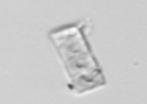
Label: Bacillariophyceae_morphotype1